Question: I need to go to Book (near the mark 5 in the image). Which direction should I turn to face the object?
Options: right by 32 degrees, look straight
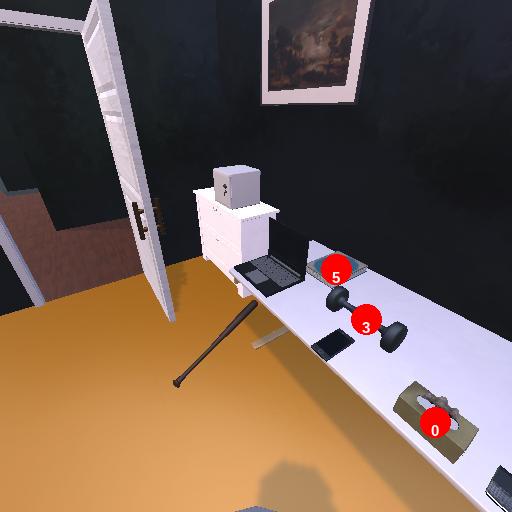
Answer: right by 32 degrees